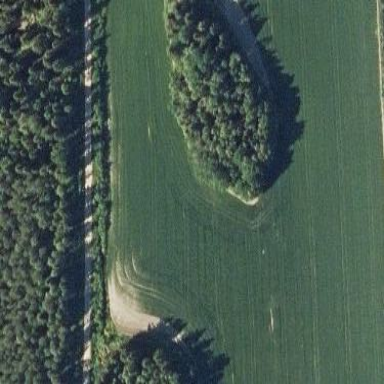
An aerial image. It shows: Forest area dominated by needle-leaved trees.